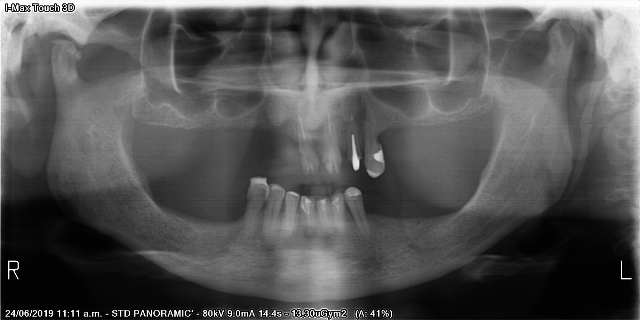
adult